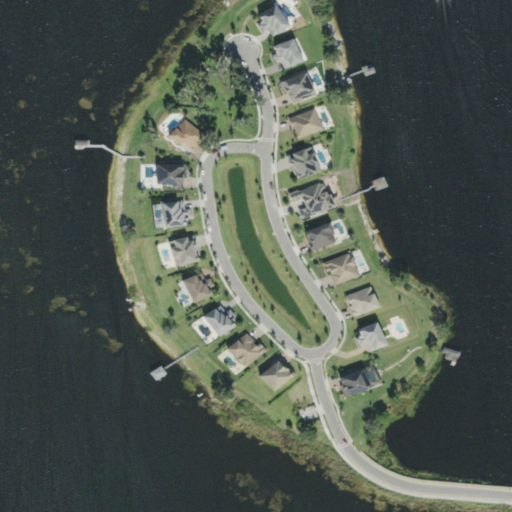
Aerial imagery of island in Florida named Turkey Island containing open water, medium intensity development, low intensity development, open development, herbaceous wetlands, woody wetlands, grassland, high intensity development, pasture, and barren land